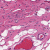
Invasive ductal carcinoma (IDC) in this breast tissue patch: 0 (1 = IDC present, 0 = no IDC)